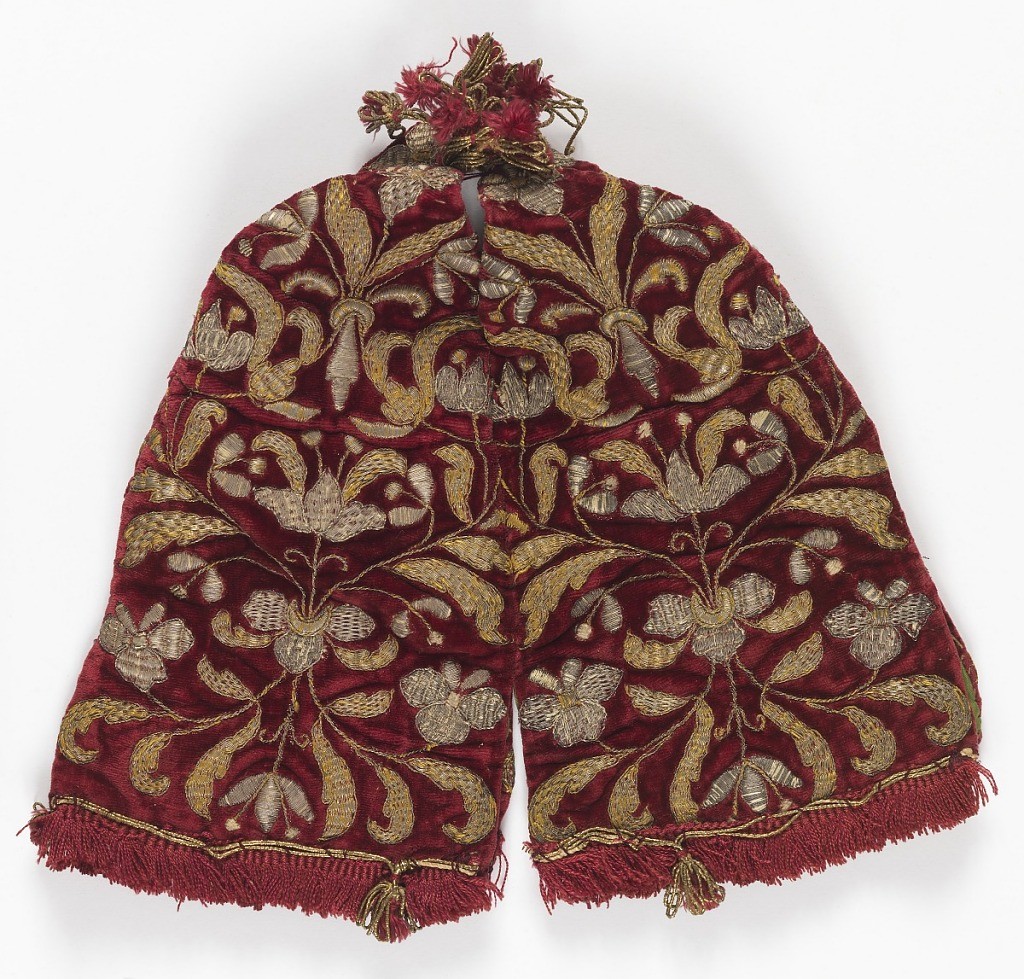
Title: Chalice cover
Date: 16th–early 17th century
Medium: silk, metal Technique: embroidered
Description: Conical-shaped cover for a chalice made in four sections. Red velvet, embroidered in gold in a stylized plant design. Fringe and tassels of silk and gold. Lined with green silk.